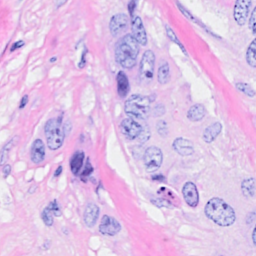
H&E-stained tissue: Breast